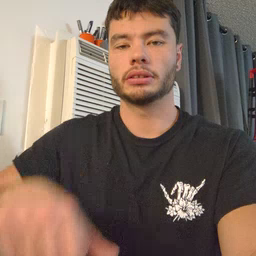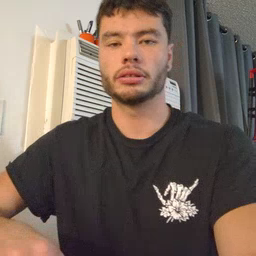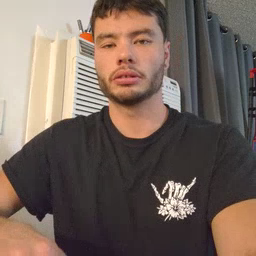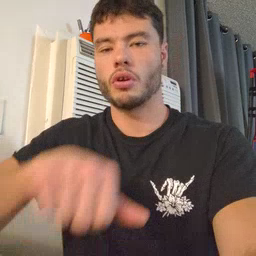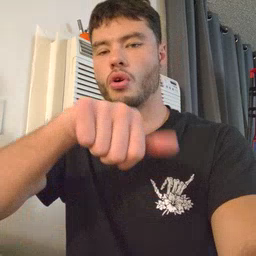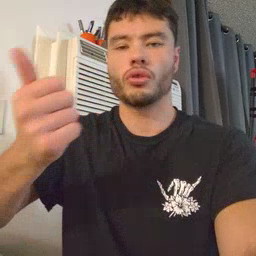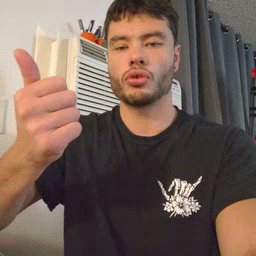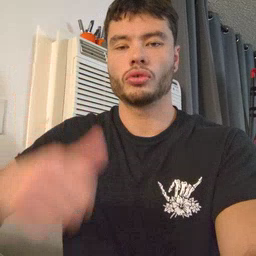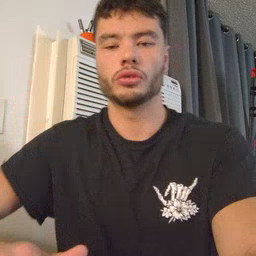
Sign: another